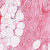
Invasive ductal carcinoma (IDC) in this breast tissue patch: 0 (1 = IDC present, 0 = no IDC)